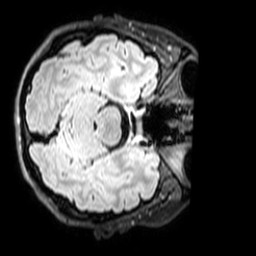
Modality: T1w
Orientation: axial
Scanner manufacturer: philips
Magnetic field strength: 3 T
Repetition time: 4.8 s
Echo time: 0.2586 s